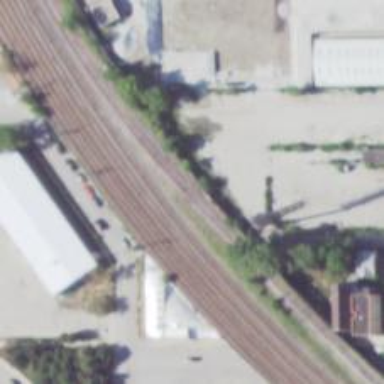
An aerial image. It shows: Railway spur service.